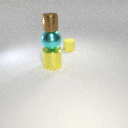
small brown metal cylinder above large yellow metal cylinder